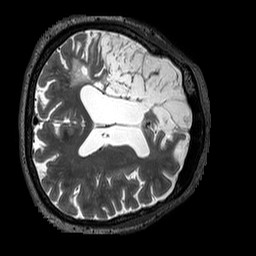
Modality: T2w
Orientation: axial
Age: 64
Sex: male
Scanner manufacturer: siemens
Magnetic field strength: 3 T
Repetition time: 3.2 s
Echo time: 0.567 s